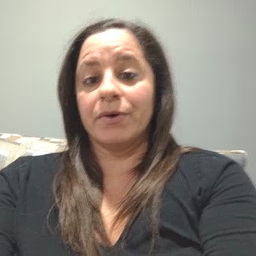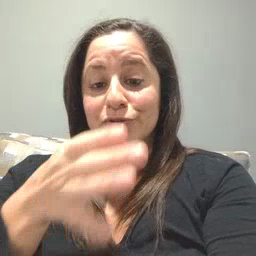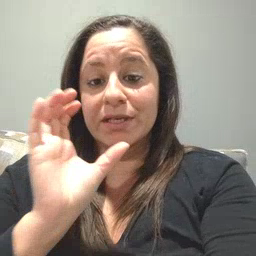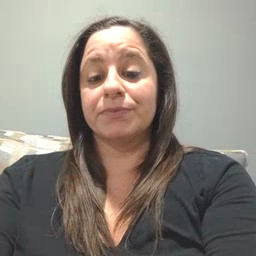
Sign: drink